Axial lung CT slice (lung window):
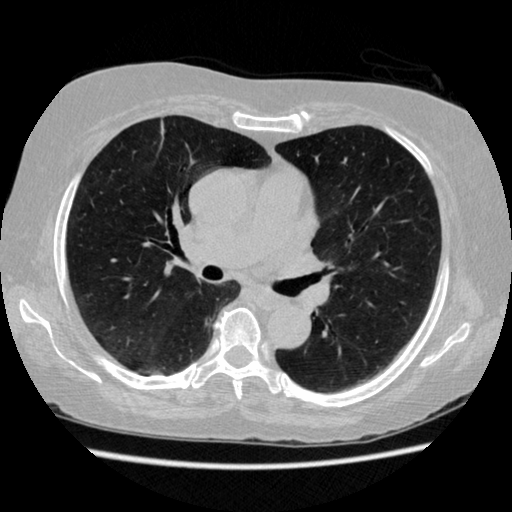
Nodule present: no